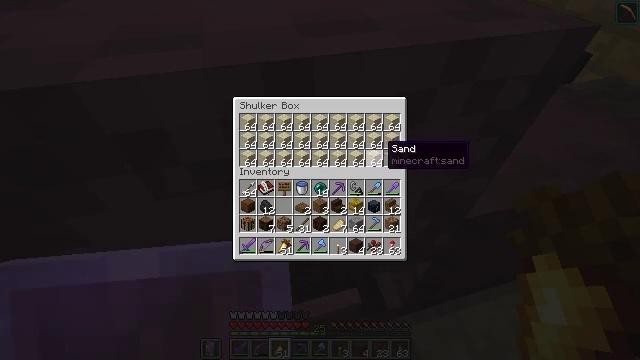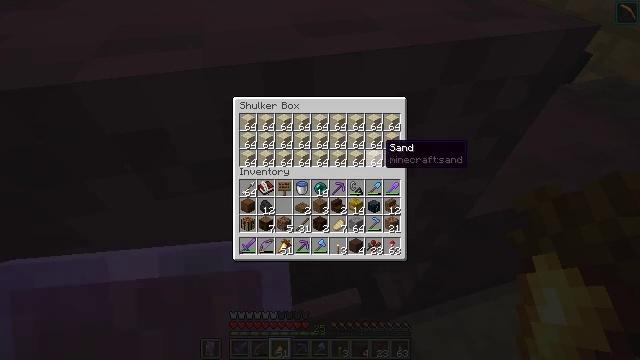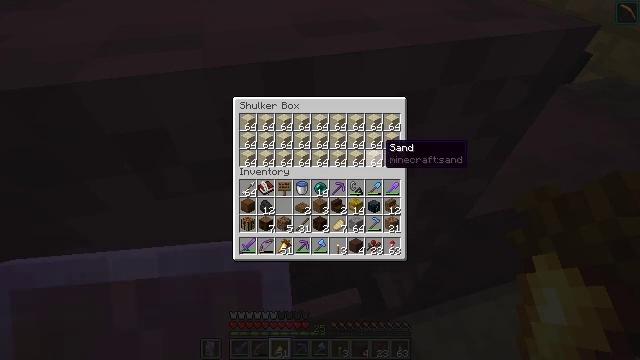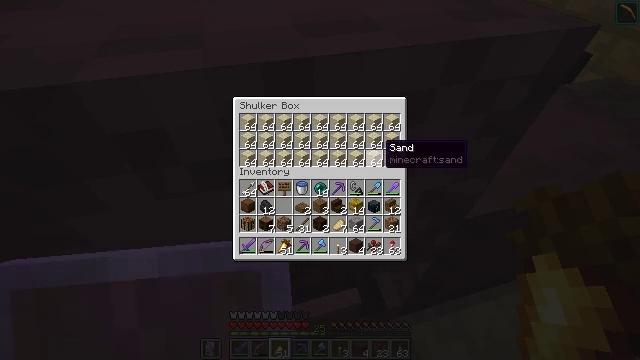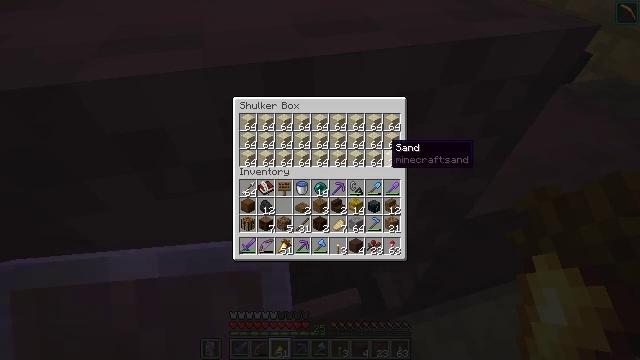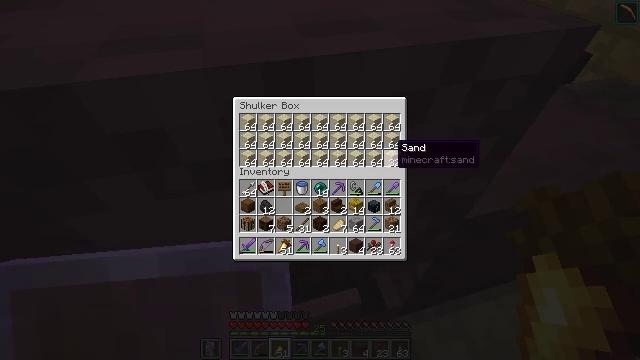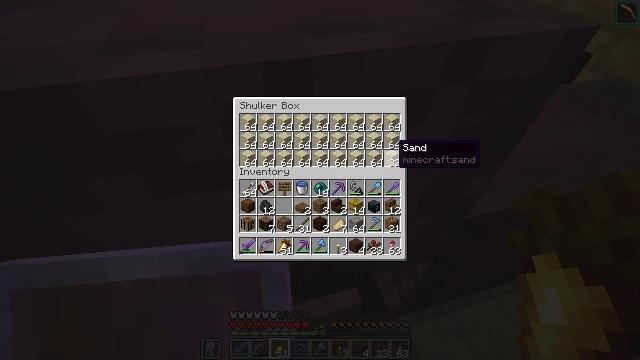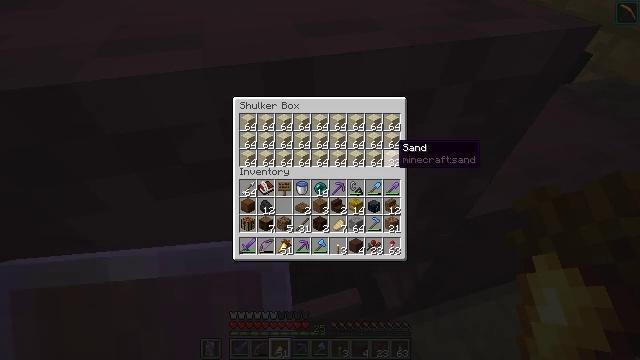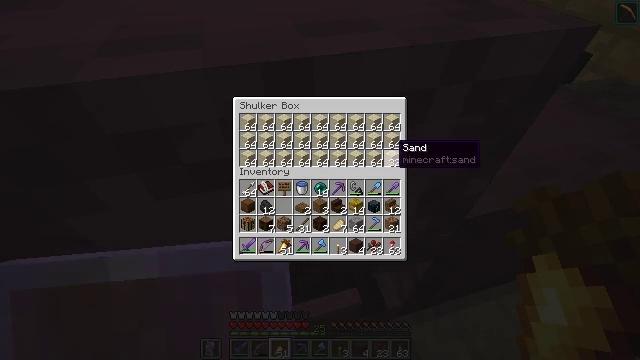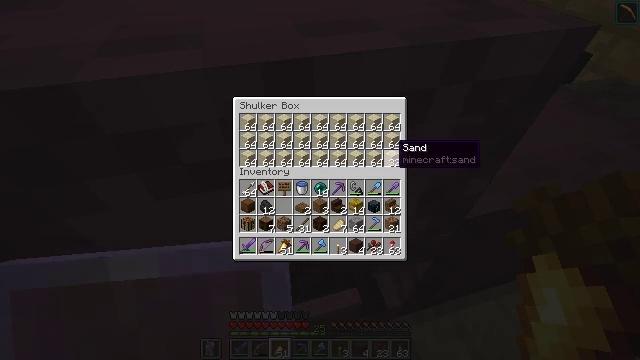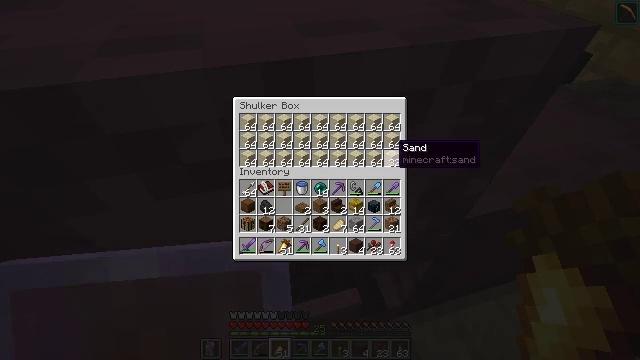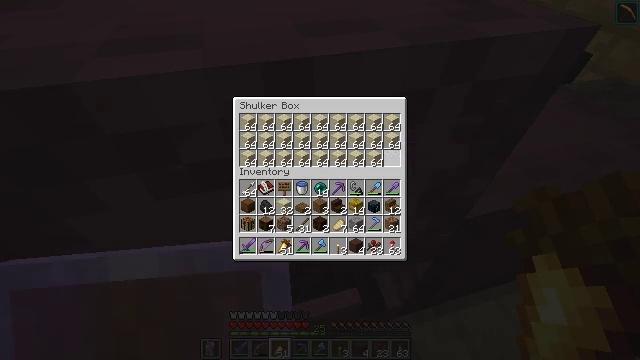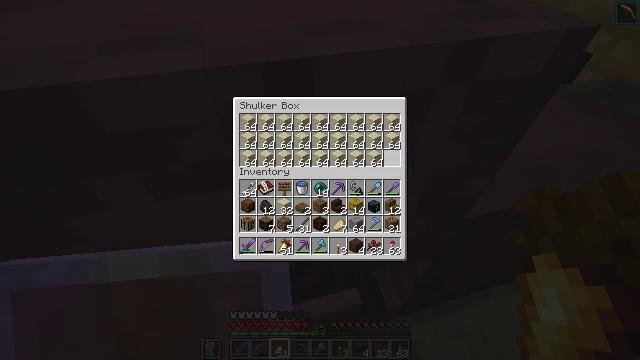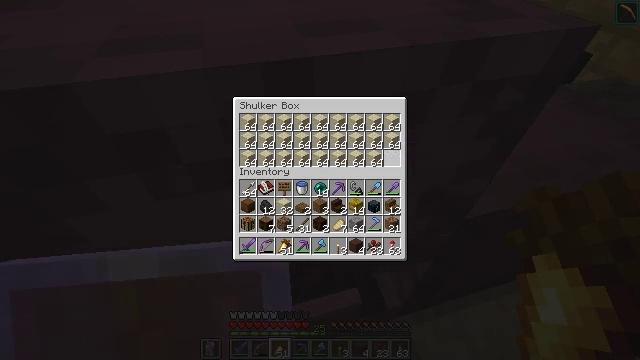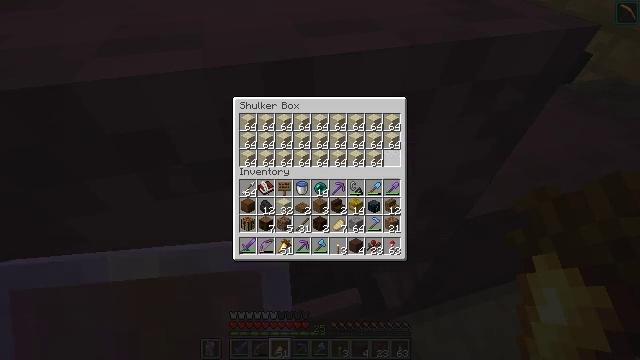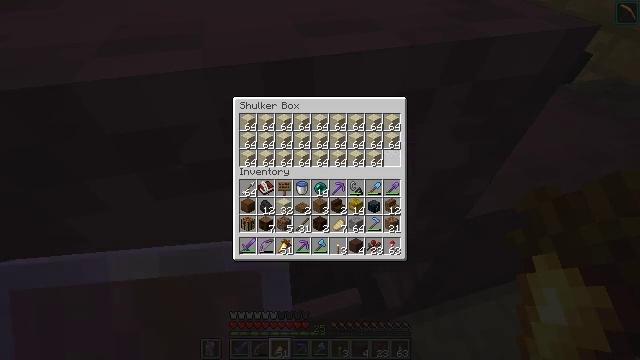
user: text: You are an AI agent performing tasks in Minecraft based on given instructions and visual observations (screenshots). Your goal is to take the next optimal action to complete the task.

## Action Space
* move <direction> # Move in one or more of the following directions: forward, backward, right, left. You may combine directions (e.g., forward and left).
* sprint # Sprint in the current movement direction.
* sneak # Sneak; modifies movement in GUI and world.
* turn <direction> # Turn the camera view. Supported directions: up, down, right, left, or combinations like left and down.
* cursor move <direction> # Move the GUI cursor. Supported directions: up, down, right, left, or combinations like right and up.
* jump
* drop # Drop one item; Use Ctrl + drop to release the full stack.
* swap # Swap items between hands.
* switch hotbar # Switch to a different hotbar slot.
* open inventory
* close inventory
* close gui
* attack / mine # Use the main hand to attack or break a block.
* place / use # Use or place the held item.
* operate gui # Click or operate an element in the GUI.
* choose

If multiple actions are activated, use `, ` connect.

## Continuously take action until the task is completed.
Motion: motion action
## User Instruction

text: Craft a batch of brown concrete powder.
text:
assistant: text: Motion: no_op
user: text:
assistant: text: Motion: no_op
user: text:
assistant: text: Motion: sneak
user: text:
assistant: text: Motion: sneak
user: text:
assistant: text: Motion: sneak
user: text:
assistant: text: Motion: sneak
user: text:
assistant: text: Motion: sneak
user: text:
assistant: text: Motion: sneak
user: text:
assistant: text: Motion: sneak
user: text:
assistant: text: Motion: sneak
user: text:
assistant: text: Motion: sneak, operate gui
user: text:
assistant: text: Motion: sneak, operate gui
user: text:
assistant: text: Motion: sneak
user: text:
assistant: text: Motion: sneak
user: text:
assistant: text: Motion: no_op
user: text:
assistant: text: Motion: no_op
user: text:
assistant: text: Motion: no_op
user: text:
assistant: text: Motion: no_op
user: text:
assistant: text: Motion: no_op
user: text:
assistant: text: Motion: no_op
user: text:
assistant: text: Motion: no_op
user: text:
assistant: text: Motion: close gui
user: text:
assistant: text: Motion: turn left
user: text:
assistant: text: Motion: turn left
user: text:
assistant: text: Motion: turn left and up
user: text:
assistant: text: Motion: turn left and up
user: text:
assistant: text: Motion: turn left and up
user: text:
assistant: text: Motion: turn left and up
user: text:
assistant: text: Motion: move forward, turn left and up
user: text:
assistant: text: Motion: move forward, turn left and up